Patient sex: M
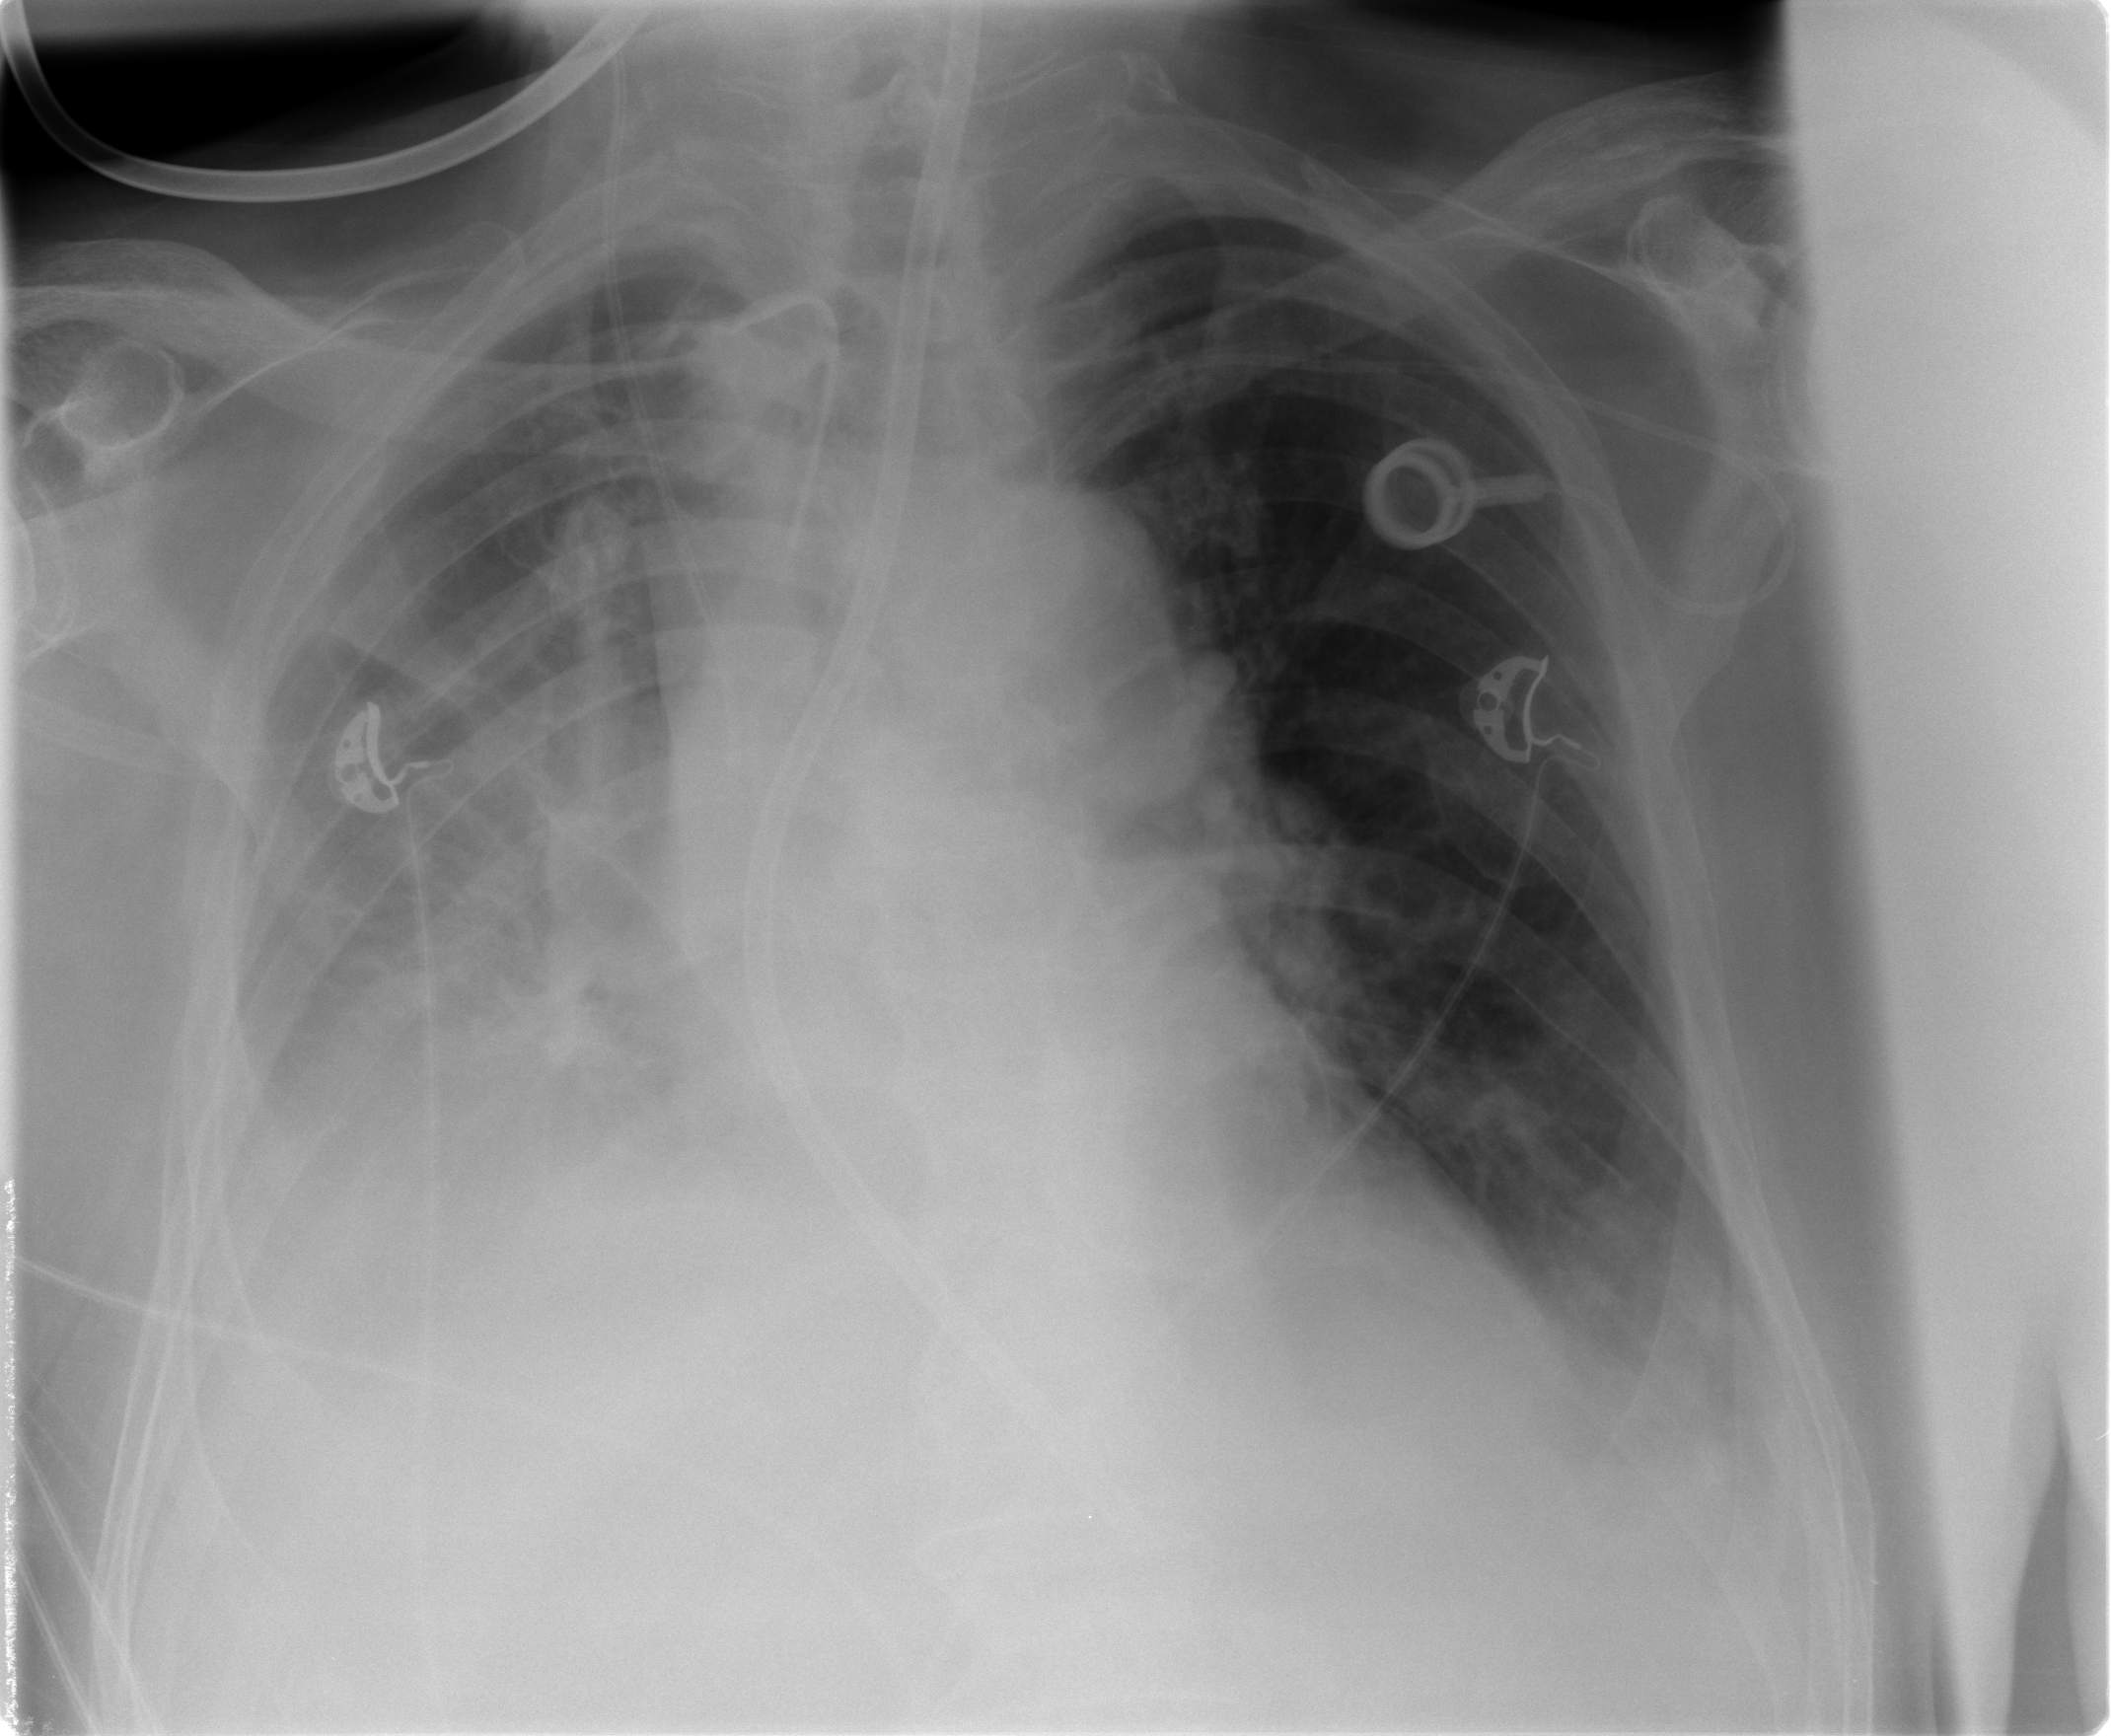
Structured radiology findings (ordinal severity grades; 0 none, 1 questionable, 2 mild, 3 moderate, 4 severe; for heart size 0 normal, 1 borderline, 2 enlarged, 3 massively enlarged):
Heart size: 0
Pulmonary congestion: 0
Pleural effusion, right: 3
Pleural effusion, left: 2
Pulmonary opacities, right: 1
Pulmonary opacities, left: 0
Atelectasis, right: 3
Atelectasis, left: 2